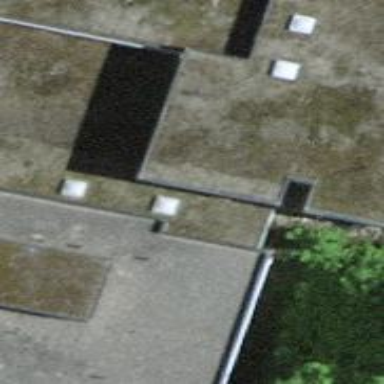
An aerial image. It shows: School building.